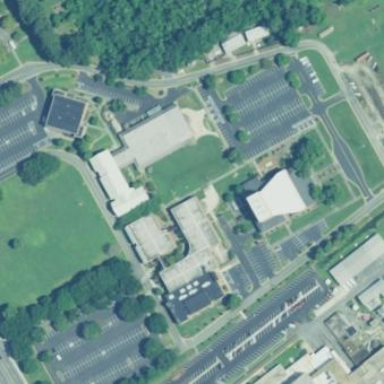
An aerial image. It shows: College.